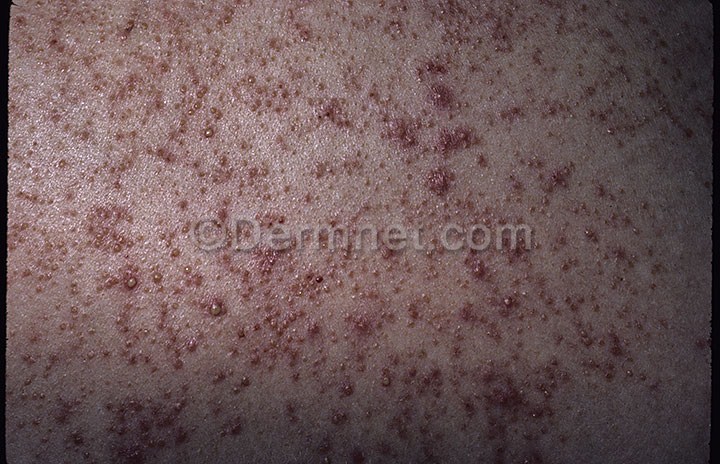
Disease: Bullous Disease Photos